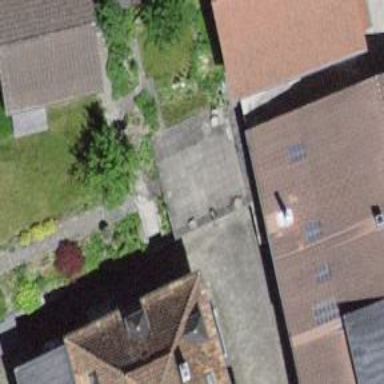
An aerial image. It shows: Garage.